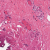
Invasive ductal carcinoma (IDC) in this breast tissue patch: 0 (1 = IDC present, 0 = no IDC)